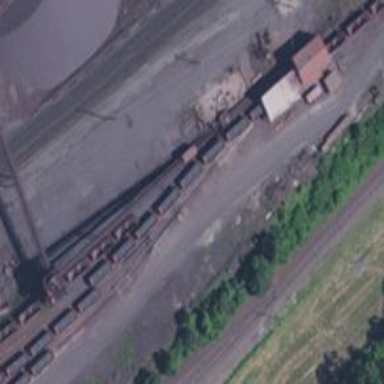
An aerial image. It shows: Rail spur service.